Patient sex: M
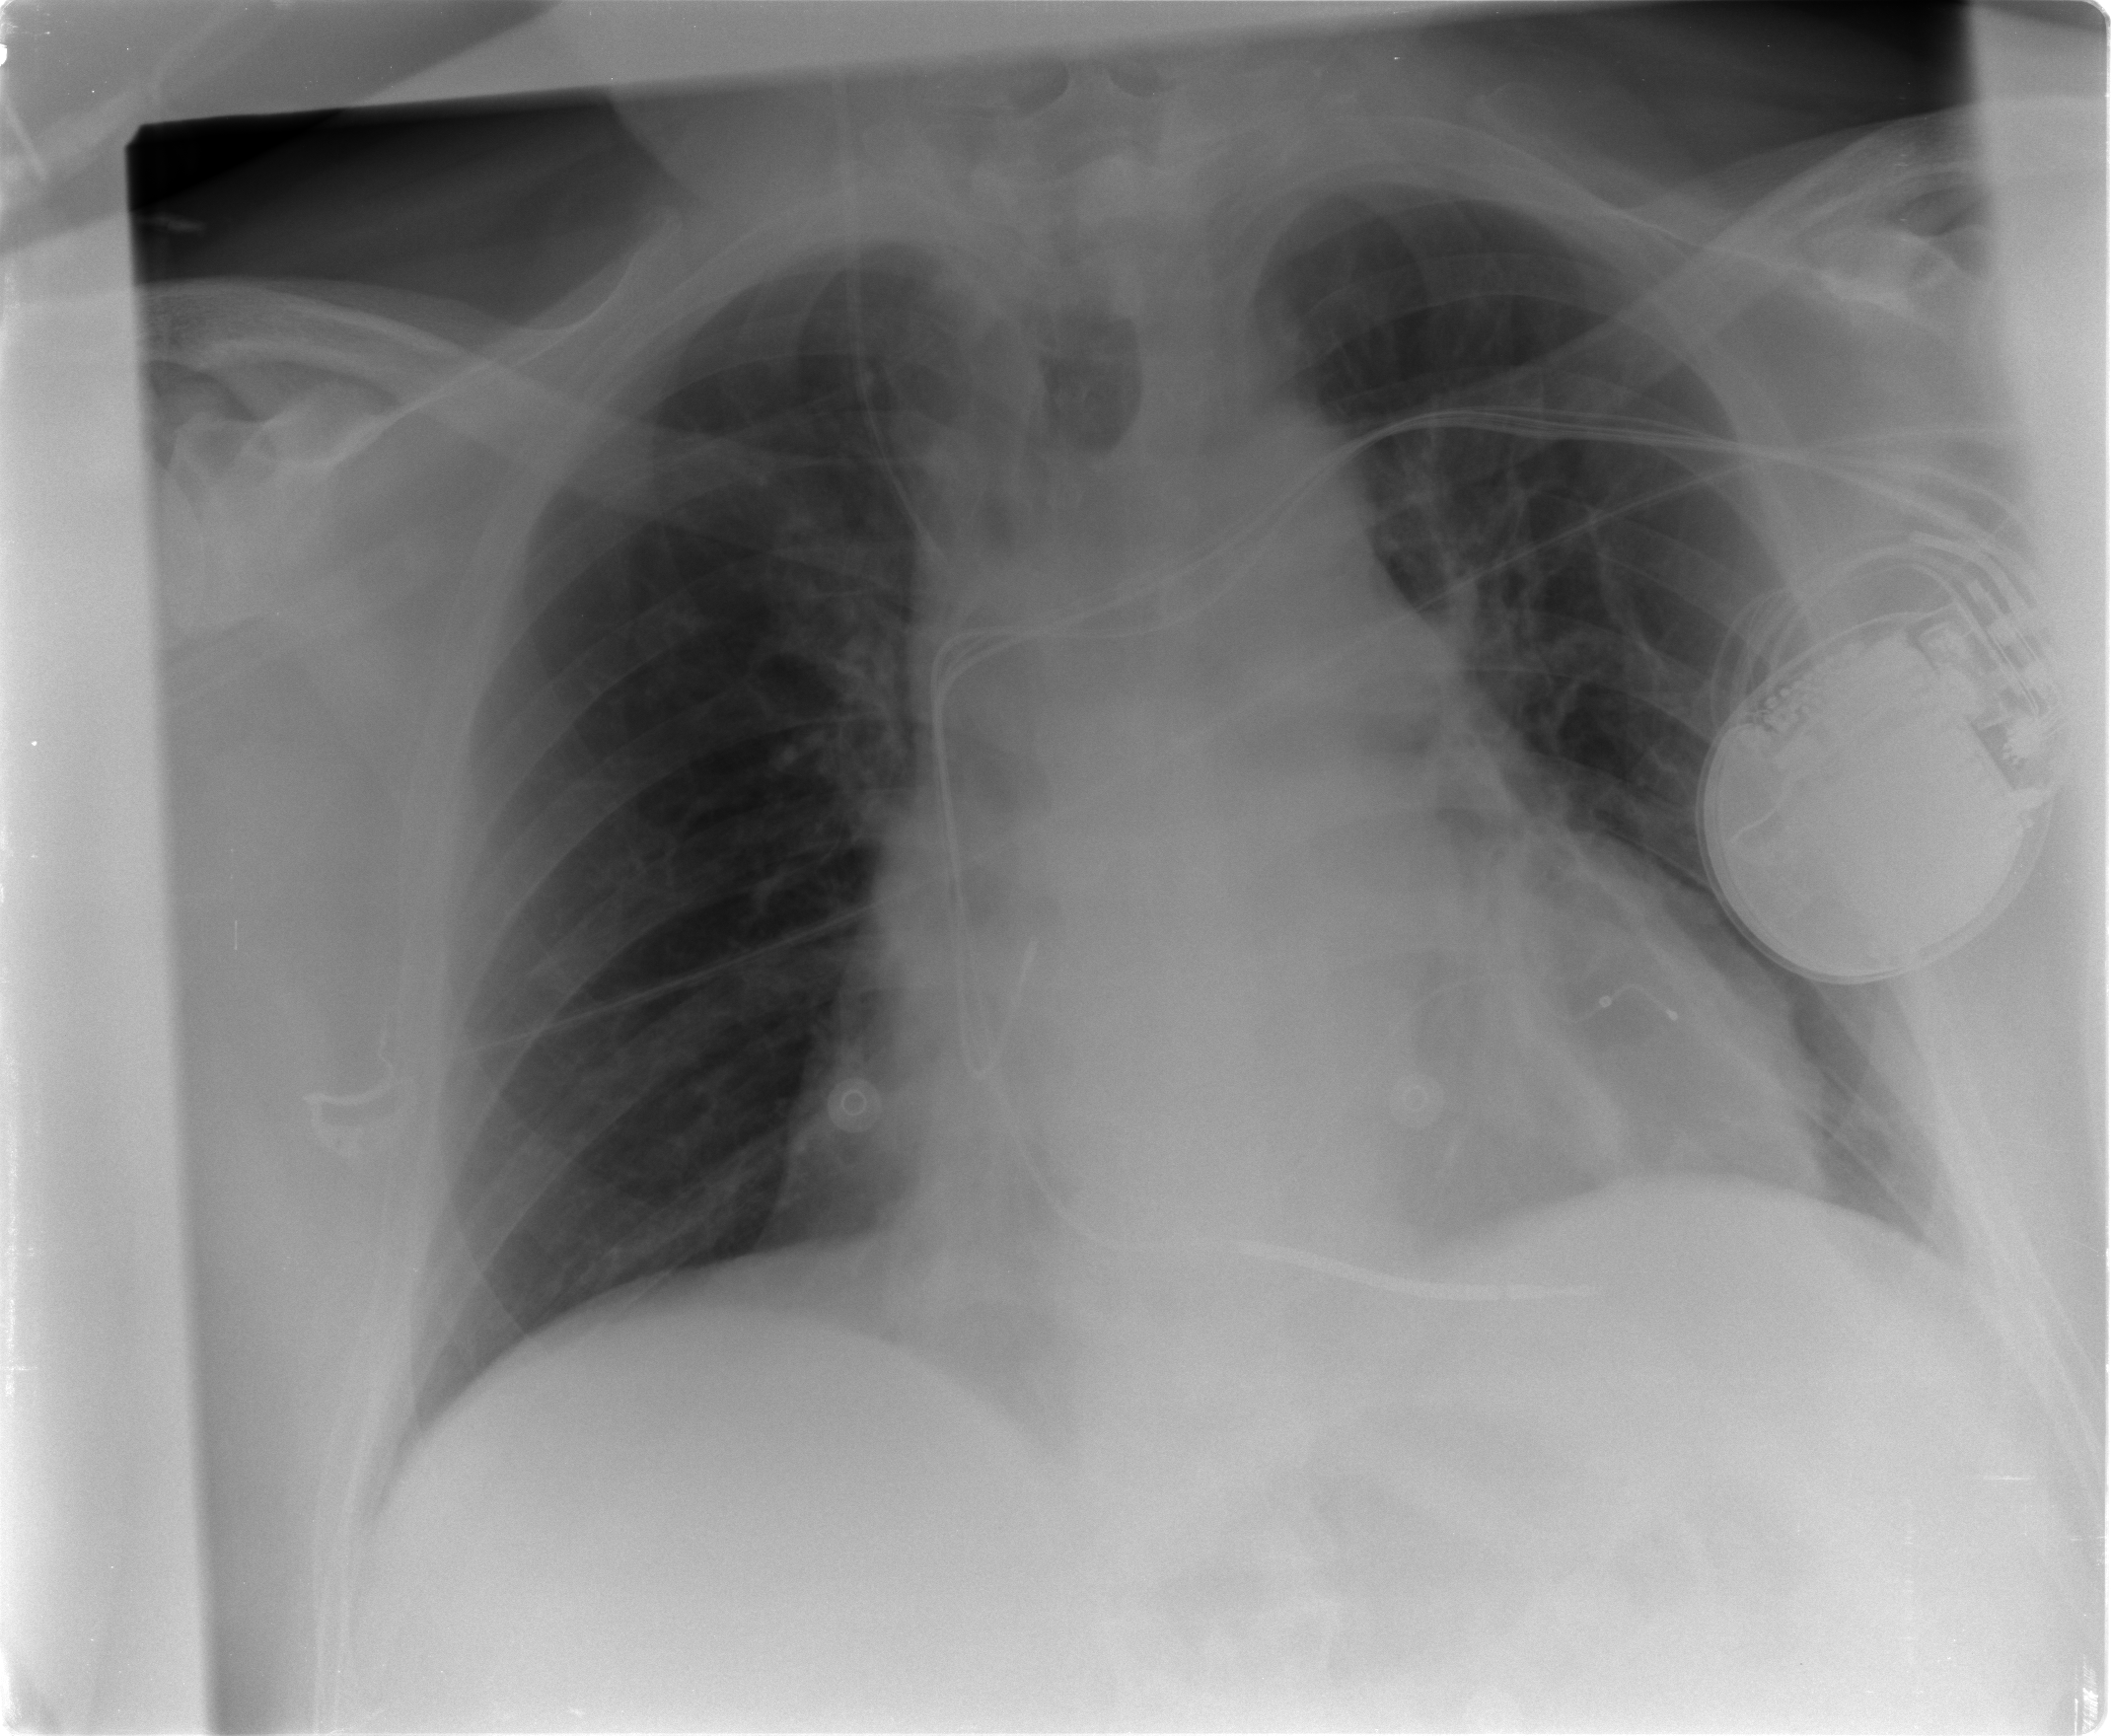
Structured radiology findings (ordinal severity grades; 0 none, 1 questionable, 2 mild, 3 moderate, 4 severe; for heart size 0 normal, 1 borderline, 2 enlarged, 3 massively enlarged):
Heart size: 2
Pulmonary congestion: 1
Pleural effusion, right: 0
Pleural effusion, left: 0
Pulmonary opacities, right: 0
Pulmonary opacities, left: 1
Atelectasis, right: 1
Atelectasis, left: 2